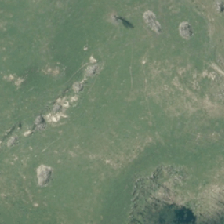
Land cover: high_producing_grassland